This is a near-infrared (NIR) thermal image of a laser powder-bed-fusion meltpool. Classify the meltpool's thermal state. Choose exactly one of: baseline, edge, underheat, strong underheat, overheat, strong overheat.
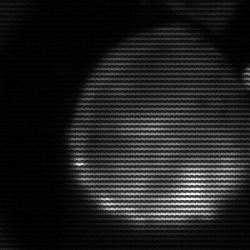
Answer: edge